Current action and preconditions to check: trajectory_clear

Your task: For each precondition in the list above, predict whether it will hold at this action.

Consider the current scene as observed from the mobile robot's camera, and analyze the predicted future states of all dynamic agents (e.g., people, animals, vehicles, or any moving entities) within the NEXT SECOND.

IMPORTANT: Only answer "very likely" if you are absolutely certain—based on strong, clear evidence—that a dynamic agent will violate the precondition in the predicted future state. Do NOT answer "very likely" for unlikely, ambiguous, or low-probability risks.

Ask yourself for each precondition: Is there a high probability, with clear and convincing evidence, that the predicted future states of any dynamic agent will interfere with the predicted future state of the currently executing action within the NEXT SECOND, causing that precondition to fail?

Assess the risk level based on these predictions. Use "likely" or "very likely" if motions create a clear risk of interference.

Use "neutral" or "improbable" if agents are nearby but their predicted paths are clearly diverging or non-conflicting.

Failure Risk Categories: "very improbable", "improbable", "neutral", "likely", "very likely"

Answer Format: Output ONLY the probability_of_failure value from these categories: "very improbable", "improbable", "neutral", "likely", "very likely"

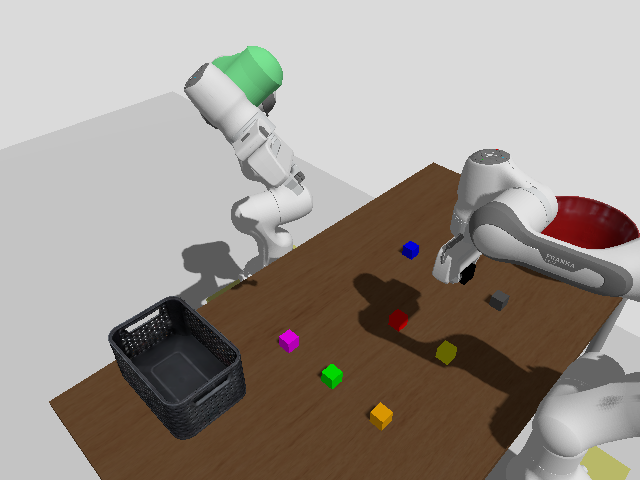

Answer: very improbable